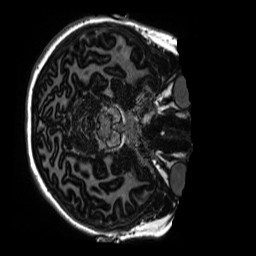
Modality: MP2RAGE
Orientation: axial
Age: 11
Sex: female
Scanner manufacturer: siemens
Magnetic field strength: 3 T
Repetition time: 4 s
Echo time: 0.00303 s